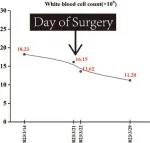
(E, F) Trends in this patient's WBC count and body temperature during hospitalization.
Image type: pathology (immunostaining)